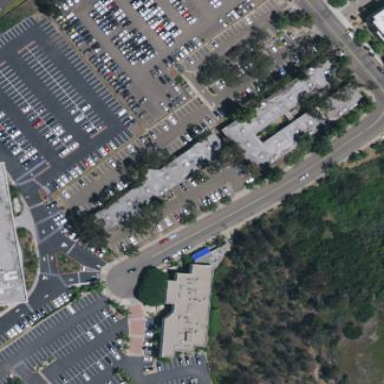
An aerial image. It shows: Office building.